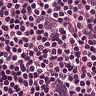
Metastatic tissue present: no